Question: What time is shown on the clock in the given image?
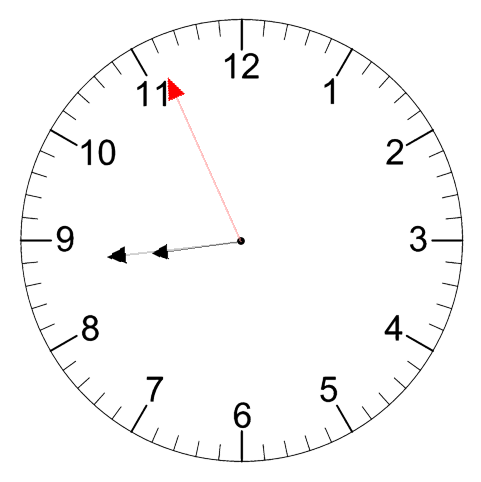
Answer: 08:43:56